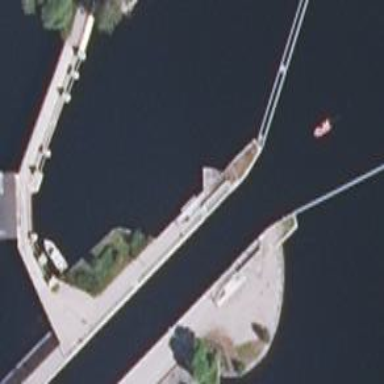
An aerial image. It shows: Lock gate along waterway.